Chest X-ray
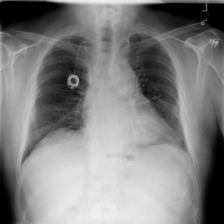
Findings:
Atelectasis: negative
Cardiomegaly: negative
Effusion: negative
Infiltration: negative
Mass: negative
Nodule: negative
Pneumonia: negative
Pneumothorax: negative
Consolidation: negative
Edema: negative
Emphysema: negative
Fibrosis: negative
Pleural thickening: negative
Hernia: negative